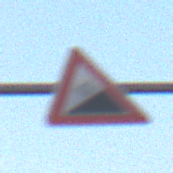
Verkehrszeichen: Steigung10
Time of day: SunriseSunset
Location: Outdoor (Nature)
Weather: Clear
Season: NotSpecified
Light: Natural